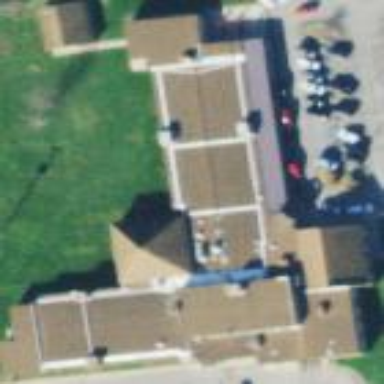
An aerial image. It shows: School building.